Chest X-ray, AP view. Patient: 53 years old, sex M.
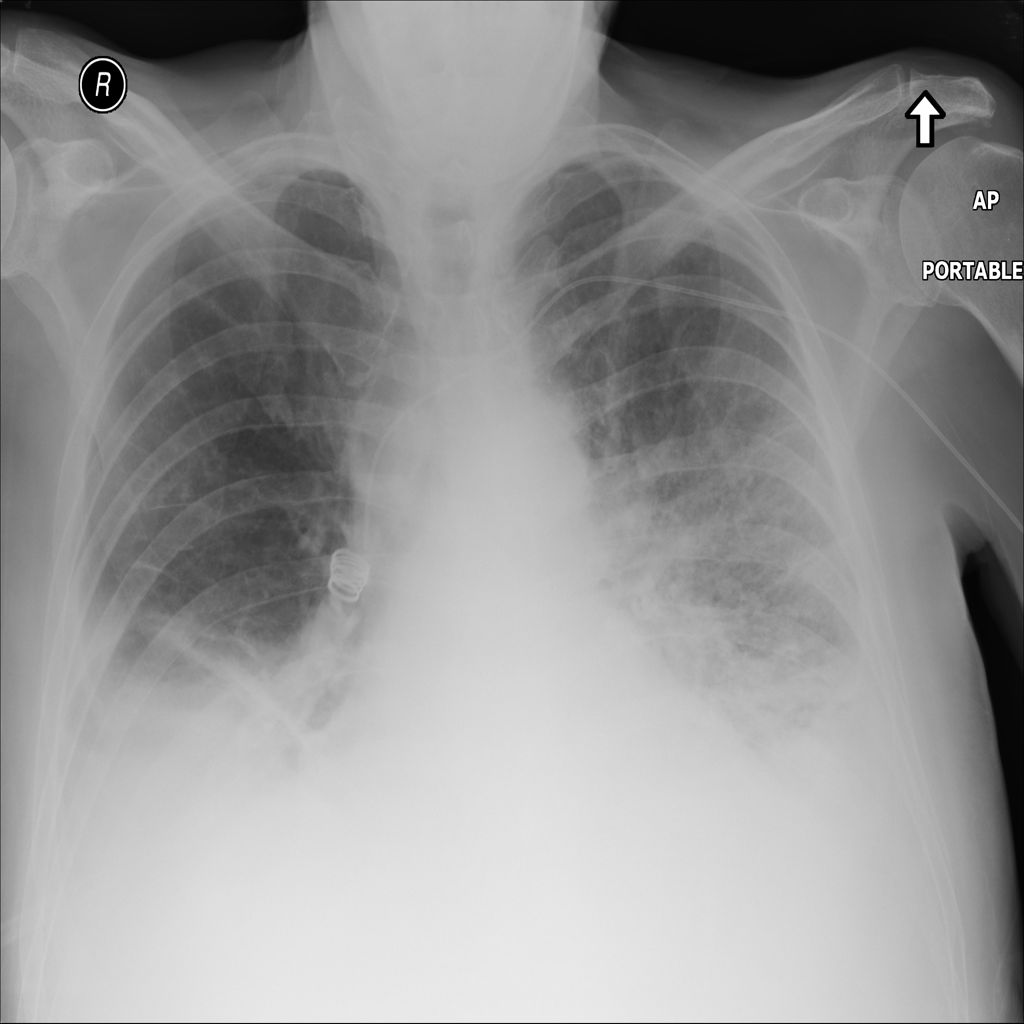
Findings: Atelectasis, Consolidation, Infiltration